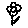
Label: flower